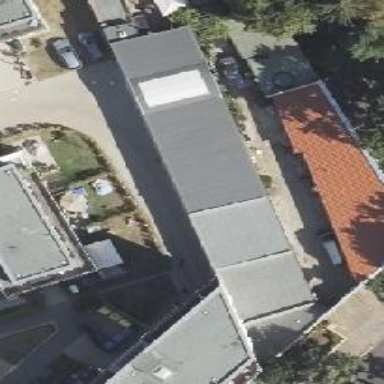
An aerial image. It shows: View of roof of building.